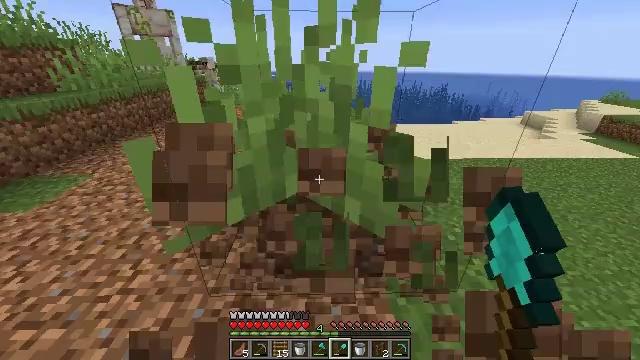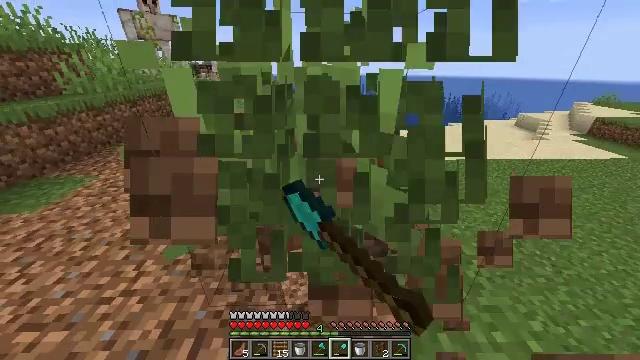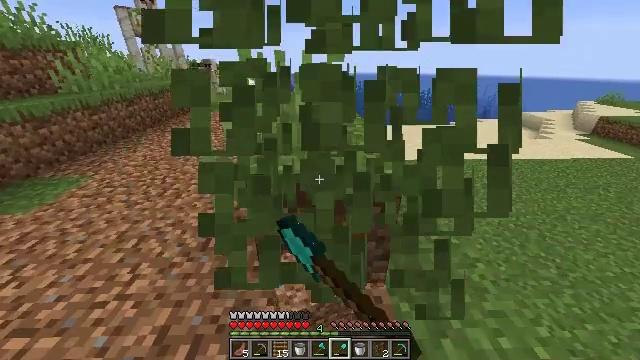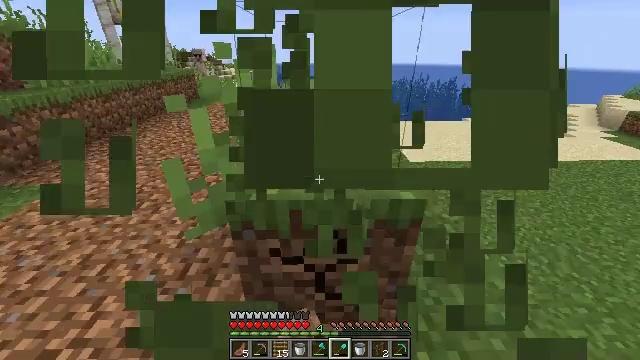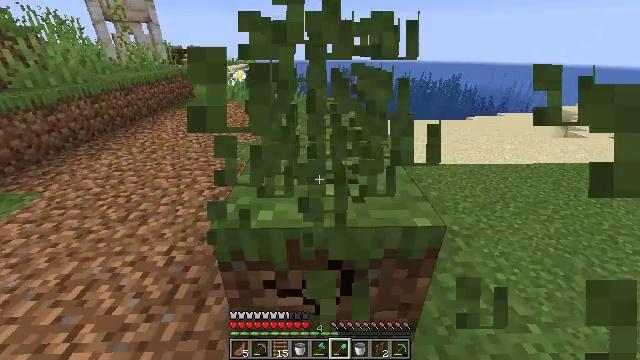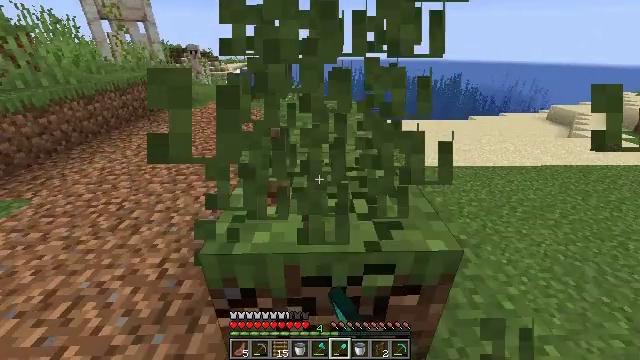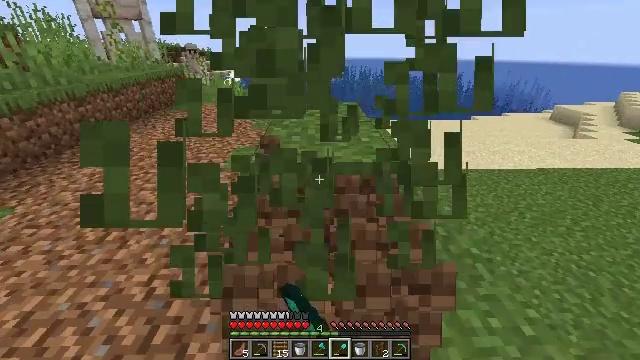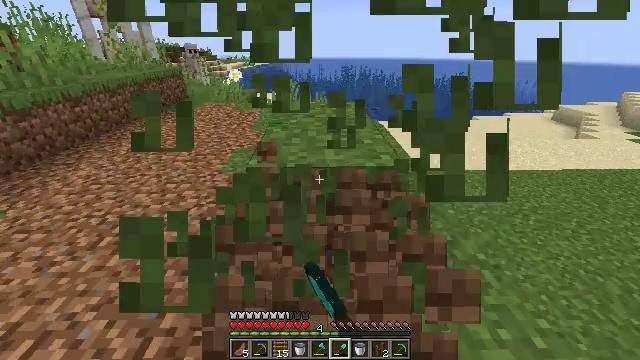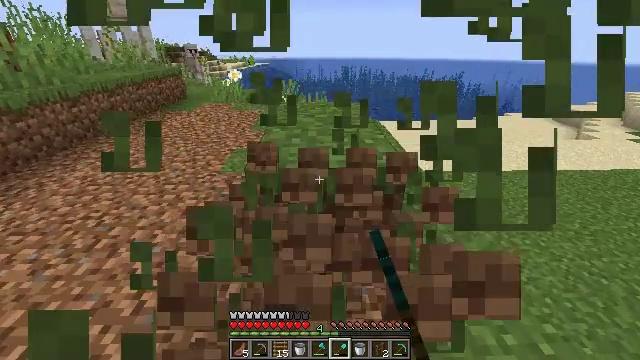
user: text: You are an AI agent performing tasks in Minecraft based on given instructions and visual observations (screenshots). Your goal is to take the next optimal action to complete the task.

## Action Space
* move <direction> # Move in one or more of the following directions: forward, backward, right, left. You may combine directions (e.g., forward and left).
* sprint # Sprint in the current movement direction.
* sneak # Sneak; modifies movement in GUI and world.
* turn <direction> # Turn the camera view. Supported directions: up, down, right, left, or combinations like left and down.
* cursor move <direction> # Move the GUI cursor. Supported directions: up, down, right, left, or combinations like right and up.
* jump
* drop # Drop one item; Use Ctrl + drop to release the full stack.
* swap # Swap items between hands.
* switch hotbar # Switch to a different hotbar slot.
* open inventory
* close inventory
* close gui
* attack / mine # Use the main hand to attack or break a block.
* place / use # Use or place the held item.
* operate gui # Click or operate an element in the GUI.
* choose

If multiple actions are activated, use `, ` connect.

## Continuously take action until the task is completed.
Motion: motion action
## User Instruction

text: Clear the ground by mining grass.
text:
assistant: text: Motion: attack / mine
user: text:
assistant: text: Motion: move forward, attack / mine
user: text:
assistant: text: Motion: move forward, attack / mine
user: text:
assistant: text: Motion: move forward, attack / mine
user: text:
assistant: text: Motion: move forward, attack / mine
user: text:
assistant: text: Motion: attack / mine
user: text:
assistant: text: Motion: attack / mine
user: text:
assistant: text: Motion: attack / mine
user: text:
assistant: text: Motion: attack / mine